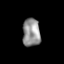
Tissue: skin
Cell type: Epithelial cells
Senescence score: 0.2654
Nuclear area (px): 491
Mean DAPI intensity: 146.971